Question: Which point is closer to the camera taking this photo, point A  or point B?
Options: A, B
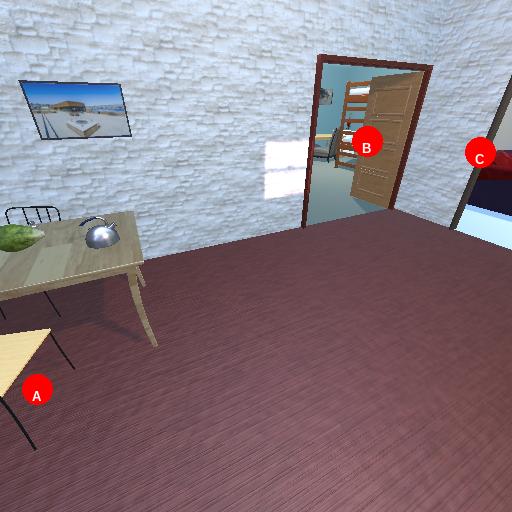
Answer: A